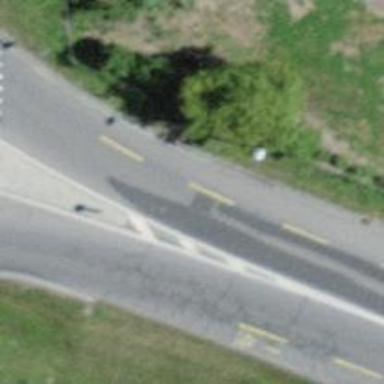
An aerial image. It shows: Secondary road with asphalt surface.